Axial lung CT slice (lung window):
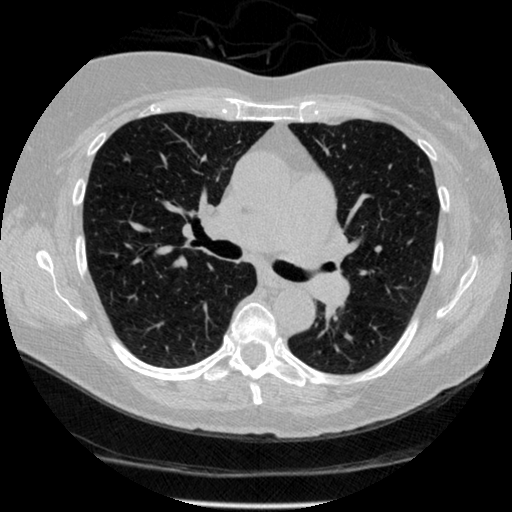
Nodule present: no